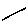
Label: line